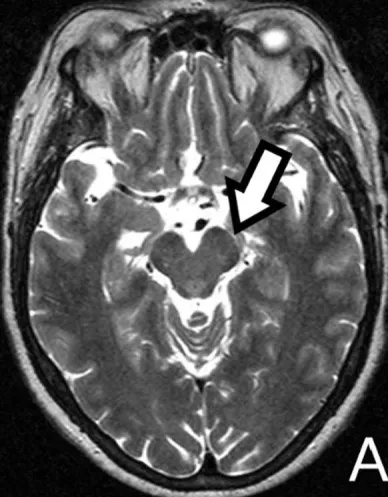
A, B, C and D: axial T2-WI; 0, 8, 16 and 34 months postoperative, respectively. With increasing time after brain surgery, notice the progression of WD in the ipsilateral mesencephalon (arrows).
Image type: radiology (mri)